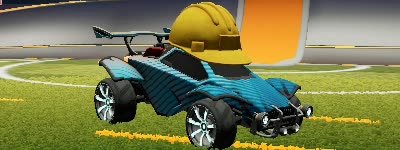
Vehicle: octane